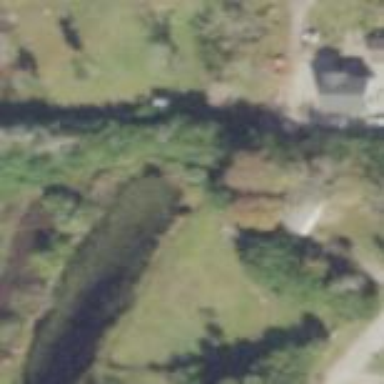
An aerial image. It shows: Pond with natural water.